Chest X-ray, PA view. Patient: 65 years old, sex M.
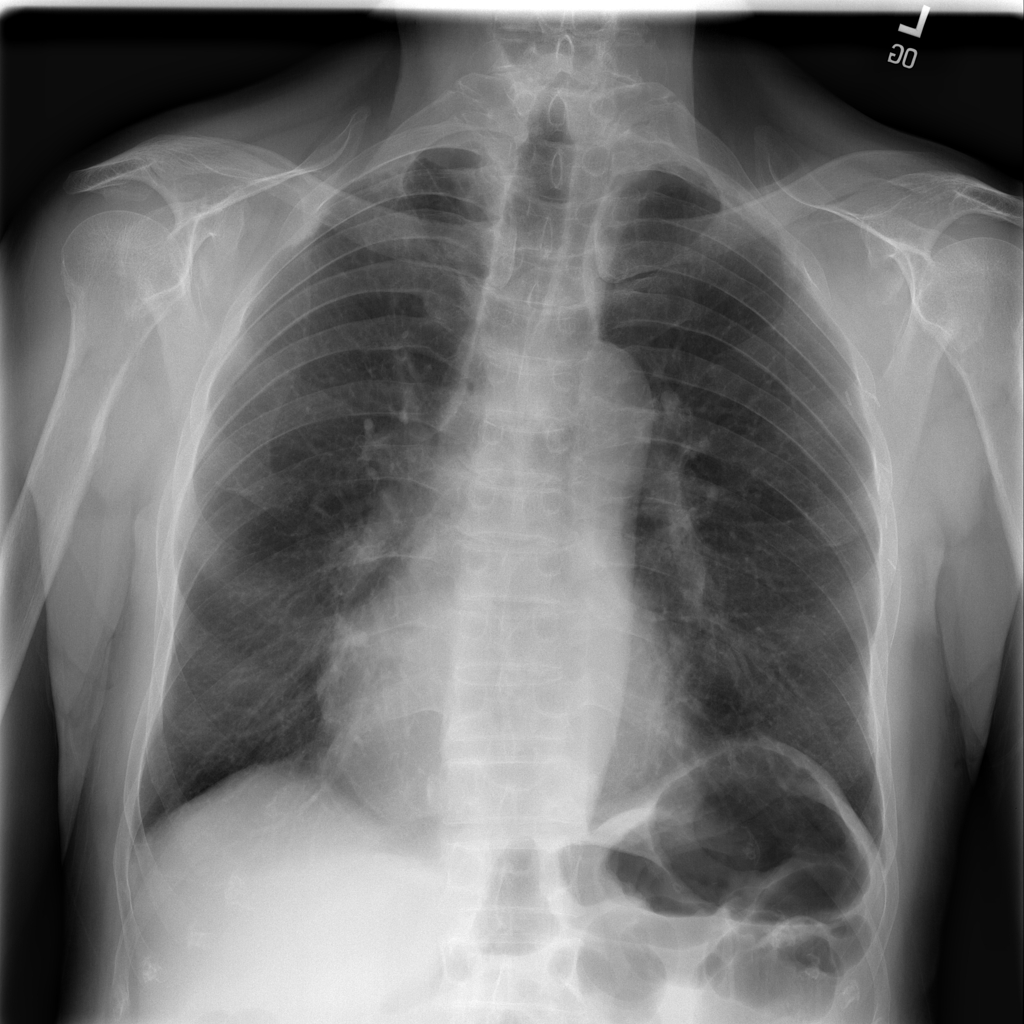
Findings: Cardiomegaly